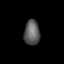
Tissue: lung
Cell type: T cells
Senescence score: 0.1931
Nuclear area (px): 384
Mean DAPI intensity: 92.875